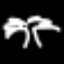
Label: palm tree